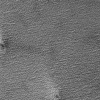
Atmospheric dust classification: not_dusty